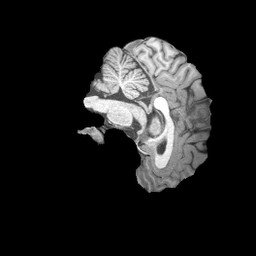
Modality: T1w
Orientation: sagittal
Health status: healthy